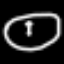
Label: clock